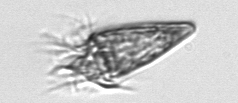
Label: Strombidium_tintinnodes